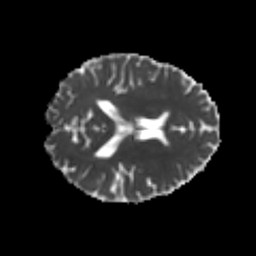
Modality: MD
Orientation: axial
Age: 20
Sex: female
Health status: healthy
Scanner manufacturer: philips
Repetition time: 7.388 s
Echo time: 0.08599 s